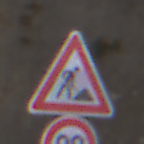
Verkehrszeichen: Arbeitsstelle
Zusatzzeichen unten: Geschwindigkeit80
Umgebung: Outdoor, Suburban
Tageszeit: MorningAfternoon
Wetter: PartlyCloudy
Licht: Natural
Jahreszeit: NotSpecified
Kontrast: MediumContrast